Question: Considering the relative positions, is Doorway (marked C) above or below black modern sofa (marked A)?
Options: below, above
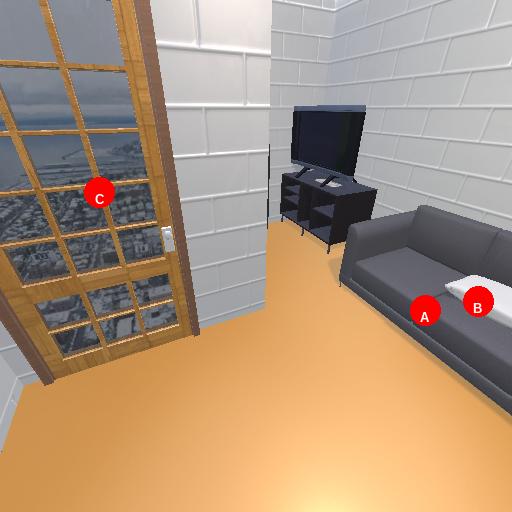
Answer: below